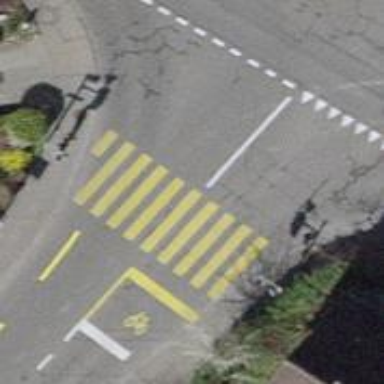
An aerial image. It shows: Road crossing with traffic signals.